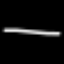
Label: line